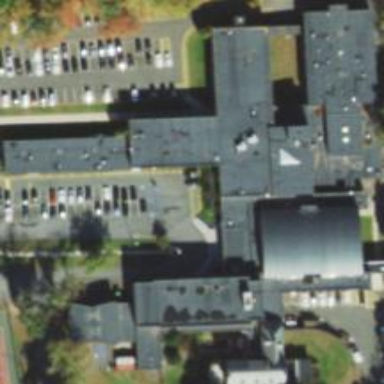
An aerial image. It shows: School building.